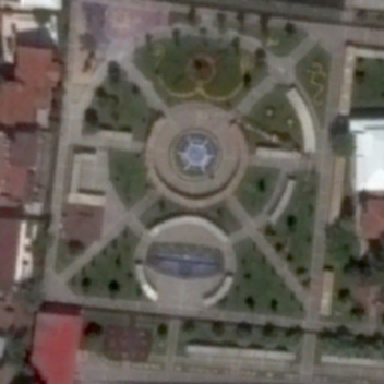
A square roof is lined with houses of red roof .